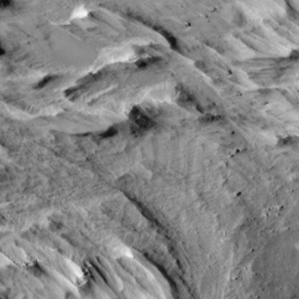
Label: non_frost